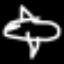
Label: airplane